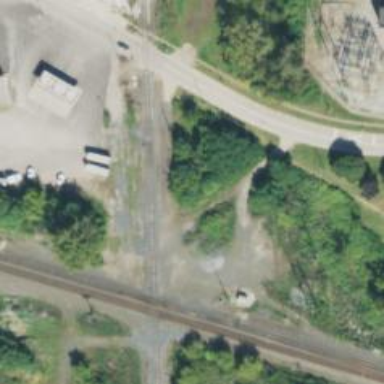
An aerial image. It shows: Junction on the railway.